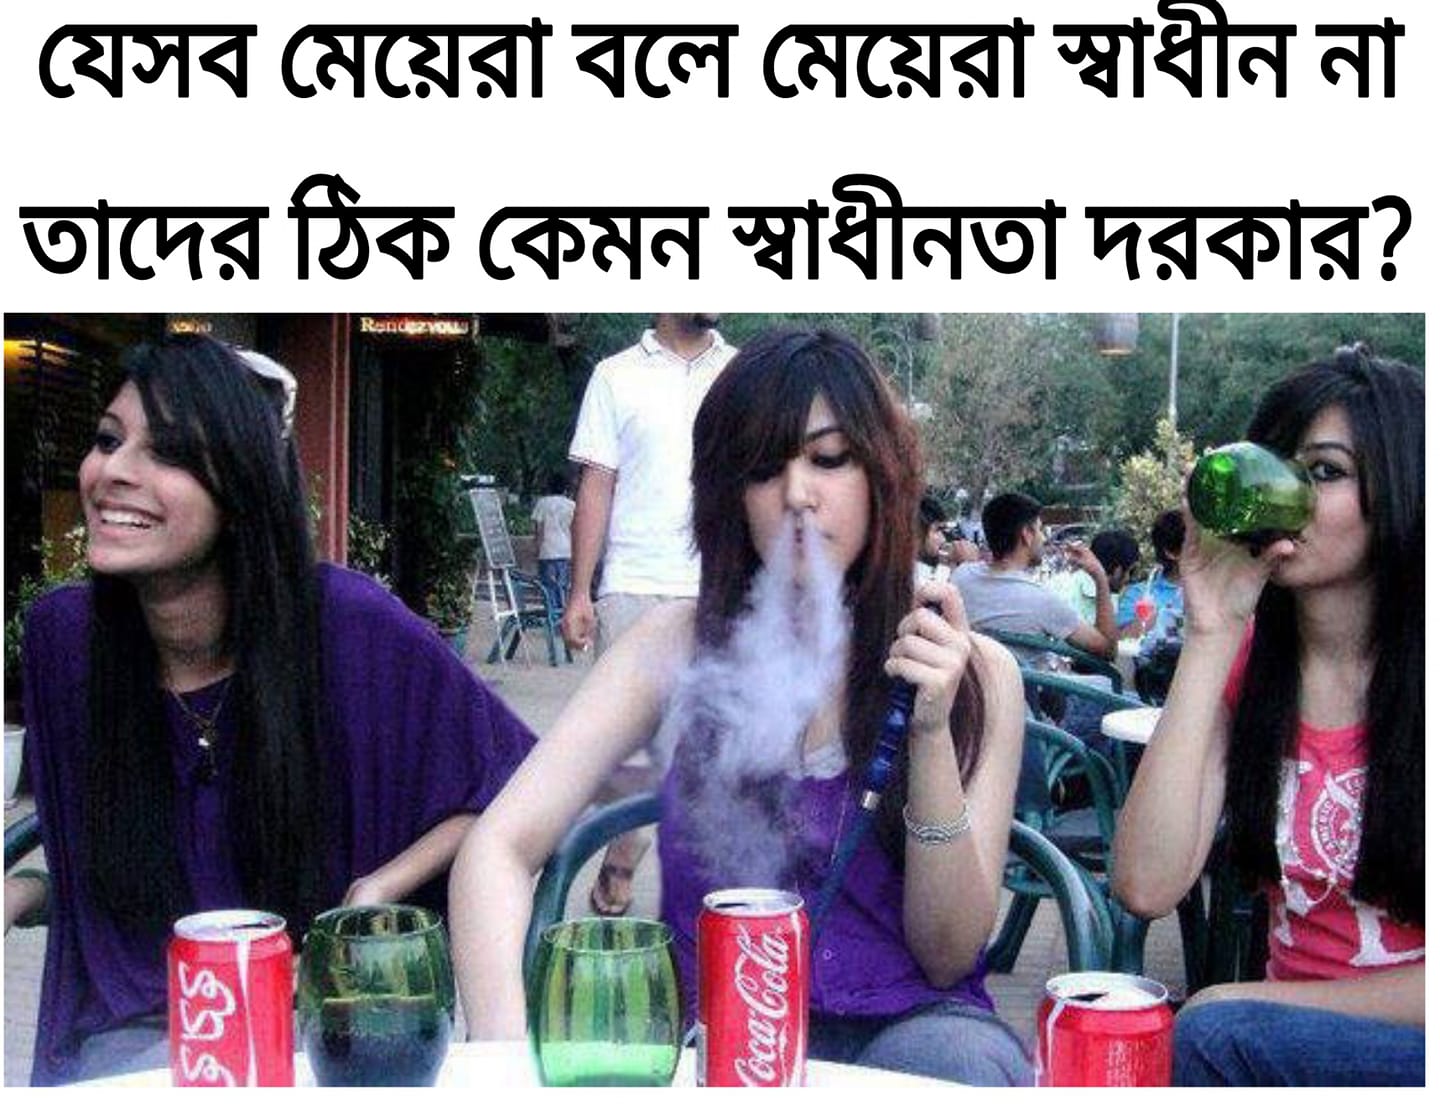
Caption: যেসব মেয়েরা বলে মেয়েরা স্বাধীন না  তাদের ঠিক কেমন স্বাধীনতা দরকার ?
Label: hate